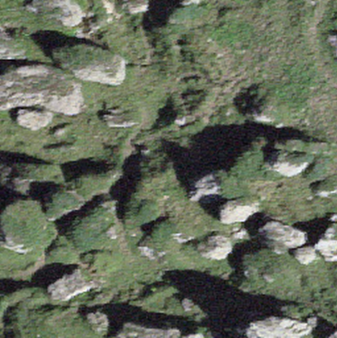
Label: bouldering_area